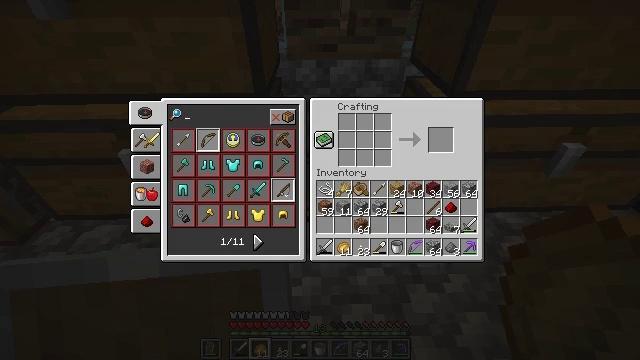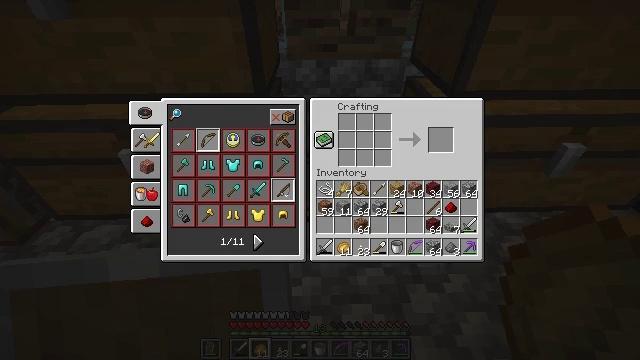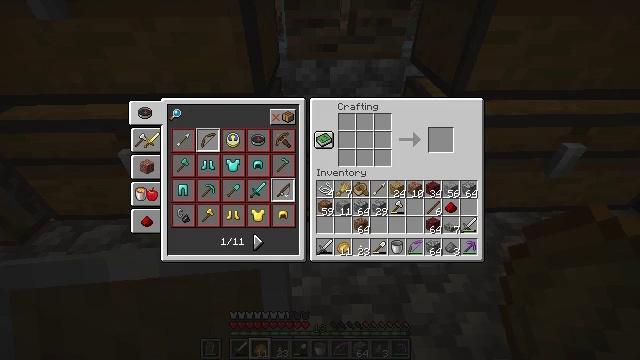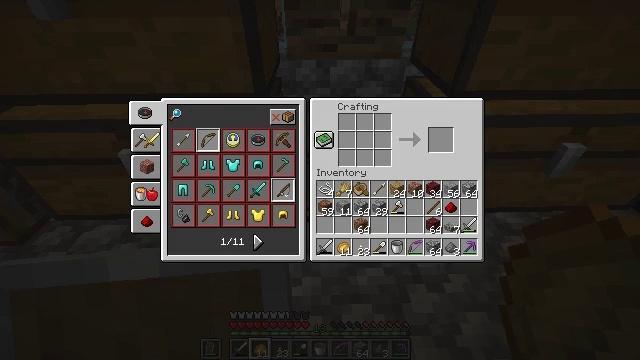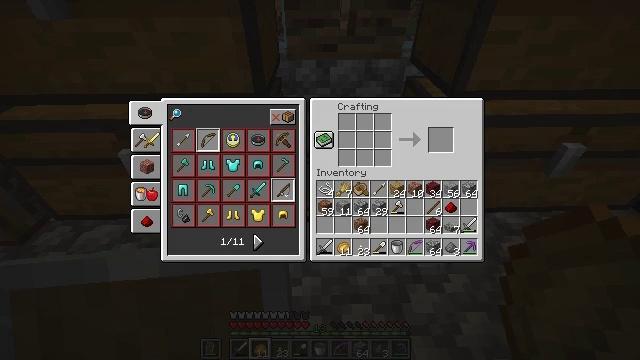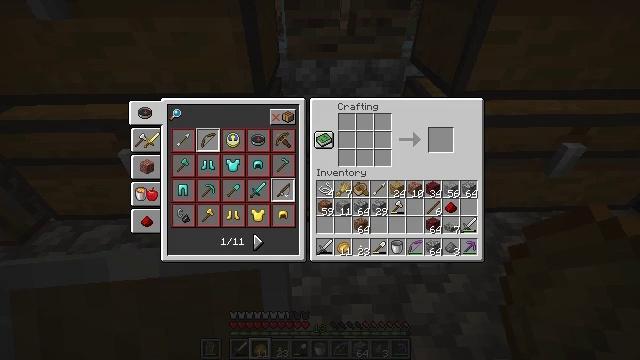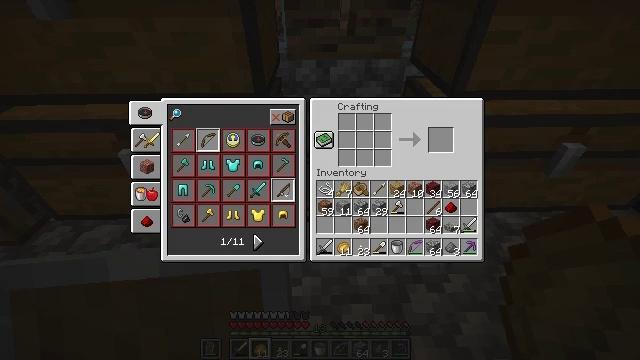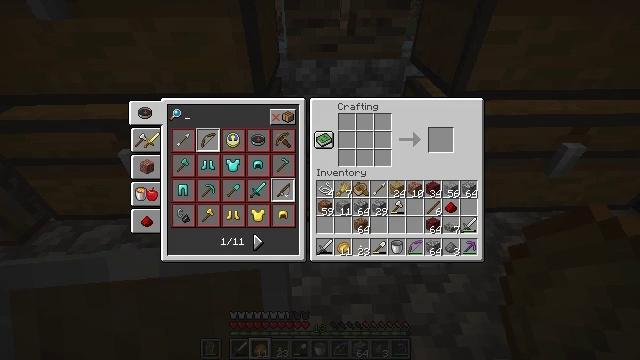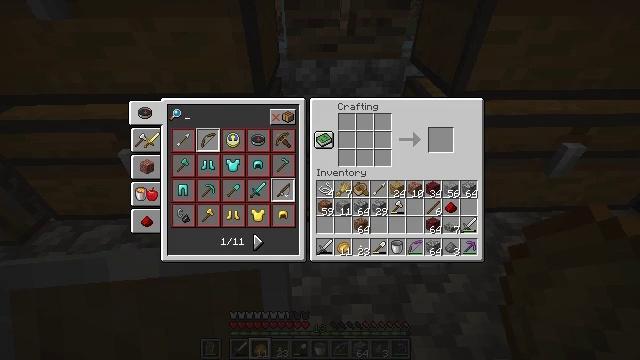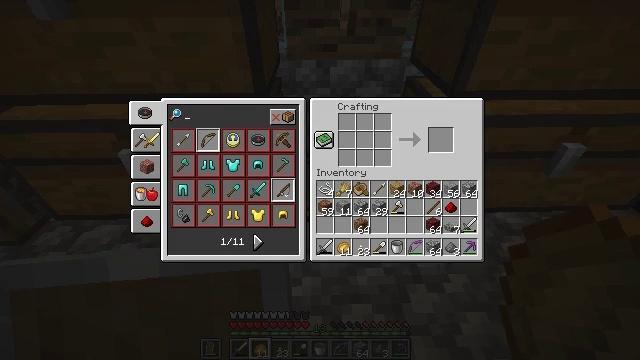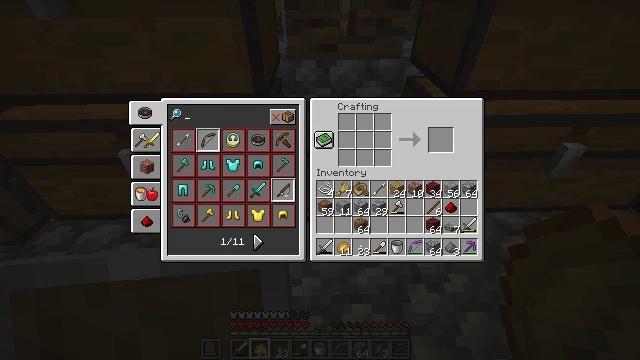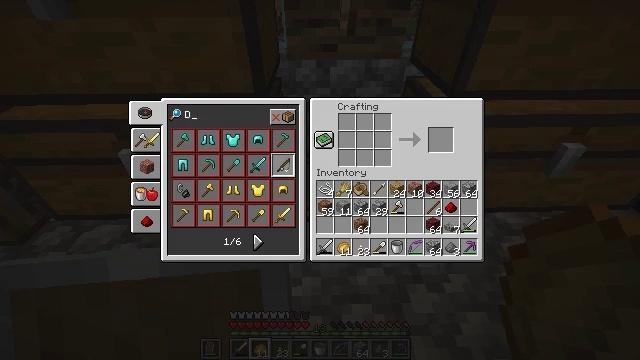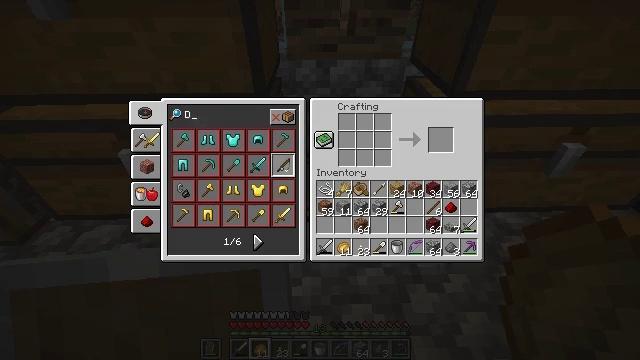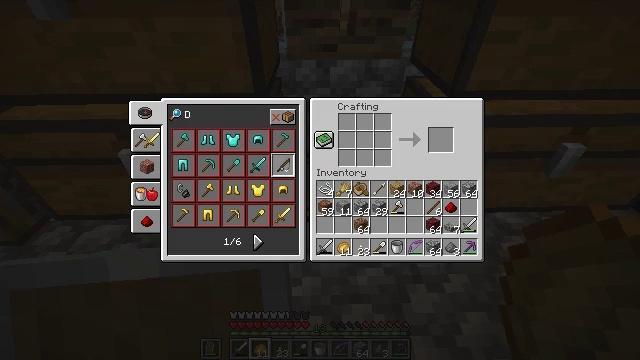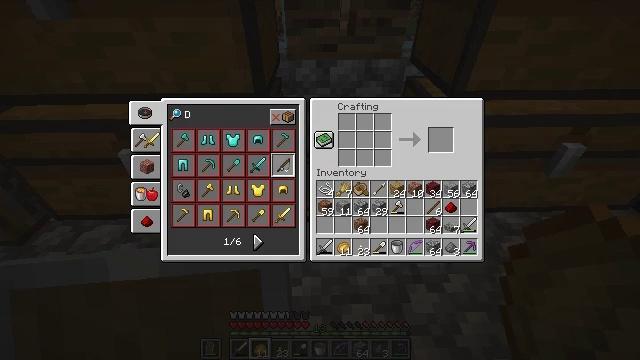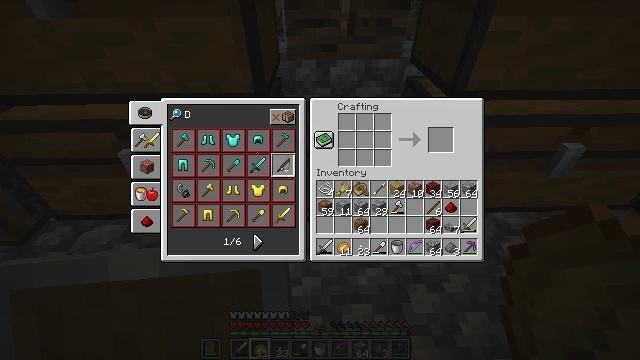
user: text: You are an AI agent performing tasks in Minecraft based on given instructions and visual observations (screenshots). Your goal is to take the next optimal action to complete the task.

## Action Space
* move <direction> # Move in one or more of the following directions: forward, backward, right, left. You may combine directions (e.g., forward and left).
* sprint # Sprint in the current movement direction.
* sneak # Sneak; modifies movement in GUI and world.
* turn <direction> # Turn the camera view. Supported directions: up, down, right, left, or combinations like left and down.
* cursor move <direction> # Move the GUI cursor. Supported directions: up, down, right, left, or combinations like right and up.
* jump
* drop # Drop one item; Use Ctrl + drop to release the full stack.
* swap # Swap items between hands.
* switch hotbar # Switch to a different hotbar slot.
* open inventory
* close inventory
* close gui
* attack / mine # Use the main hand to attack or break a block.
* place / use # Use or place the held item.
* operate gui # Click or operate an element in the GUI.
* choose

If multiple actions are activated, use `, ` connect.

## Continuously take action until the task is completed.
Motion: motion action
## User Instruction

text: Craft a bow.
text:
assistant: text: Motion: attack / mine
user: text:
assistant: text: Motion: attack / mine
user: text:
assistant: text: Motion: no_op
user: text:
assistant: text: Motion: no_op
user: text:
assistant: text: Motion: no_op
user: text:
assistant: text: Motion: no_op
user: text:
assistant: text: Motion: no_op
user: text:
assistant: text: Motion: no_op
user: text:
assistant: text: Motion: no_op
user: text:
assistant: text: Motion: no_op
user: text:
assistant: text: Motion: move right
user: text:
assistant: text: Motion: no_op
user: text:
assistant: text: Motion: no_op
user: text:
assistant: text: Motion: no_op
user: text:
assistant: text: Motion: no_op
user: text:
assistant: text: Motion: no_op
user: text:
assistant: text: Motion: no_op
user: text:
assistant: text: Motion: no_op
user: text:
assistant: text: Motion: no_op
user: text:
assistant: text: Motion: no_op
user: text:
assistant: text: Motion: no_op
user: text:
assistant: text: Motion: no_op
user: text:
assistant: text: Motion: no_op
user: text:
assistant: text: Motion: no_op
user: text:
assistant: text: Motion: no_op
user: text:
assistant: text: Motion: no_op
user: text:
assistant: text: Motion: no_op
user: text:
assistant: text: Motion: no_op
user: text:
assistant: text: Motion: no_op
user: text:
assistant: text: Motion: no_op